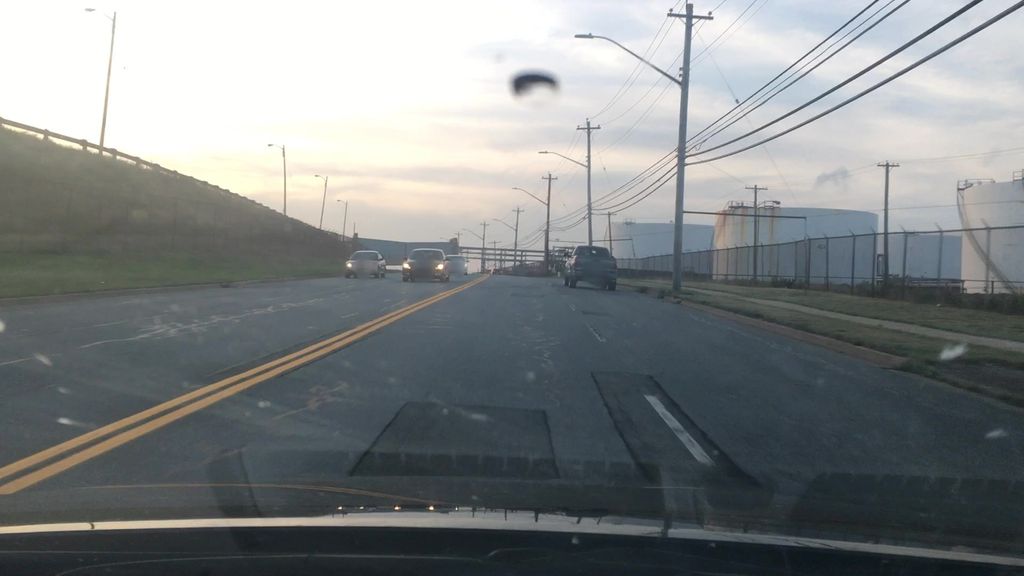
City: halifax